Aerial crown-view tile of a tropical tree (Barro Colorado Island, Panama), acquired 20240611:
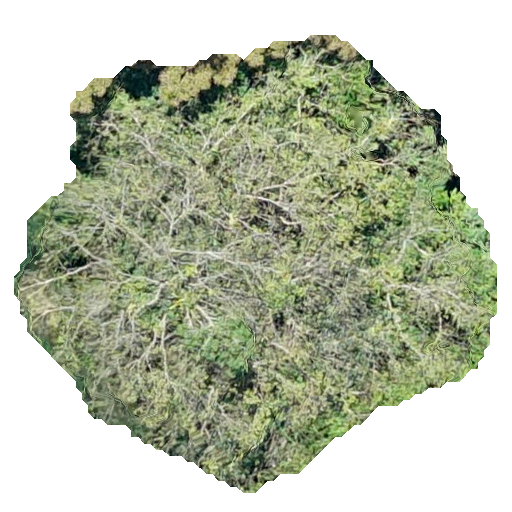
Species: Luehea seemannii
GBIF accepted scientific name: Luehea seemannii
Crown area: 240.819 m²